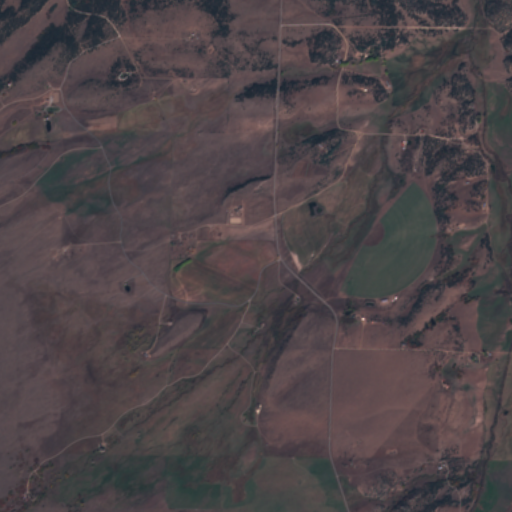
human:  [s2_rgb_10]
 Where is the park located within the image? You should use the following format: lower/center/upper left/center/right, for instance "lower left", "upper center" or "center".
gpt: The park is located in the upper right of the image.
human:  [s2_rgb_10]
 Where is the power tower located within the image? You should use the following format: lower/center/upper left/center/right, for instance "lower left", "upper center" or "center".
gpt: There is no power tower in the image.